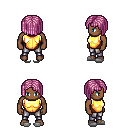
a pixel art fantasy rpg character, male body template, human, dark skin, gold chest armor, metal pants, pink pageboy hairstyle, white slippers, four views (front, back, left, right), 2x2 character sprite sheet, small pixel art, hard edges, no anti-aliasing